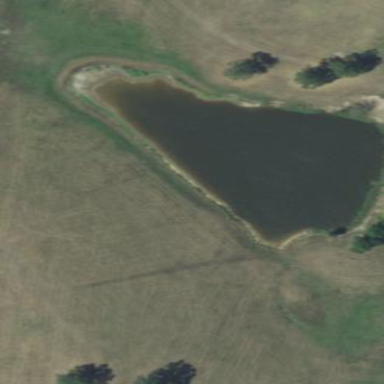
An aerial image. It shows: Pond with natural water.